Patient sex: M
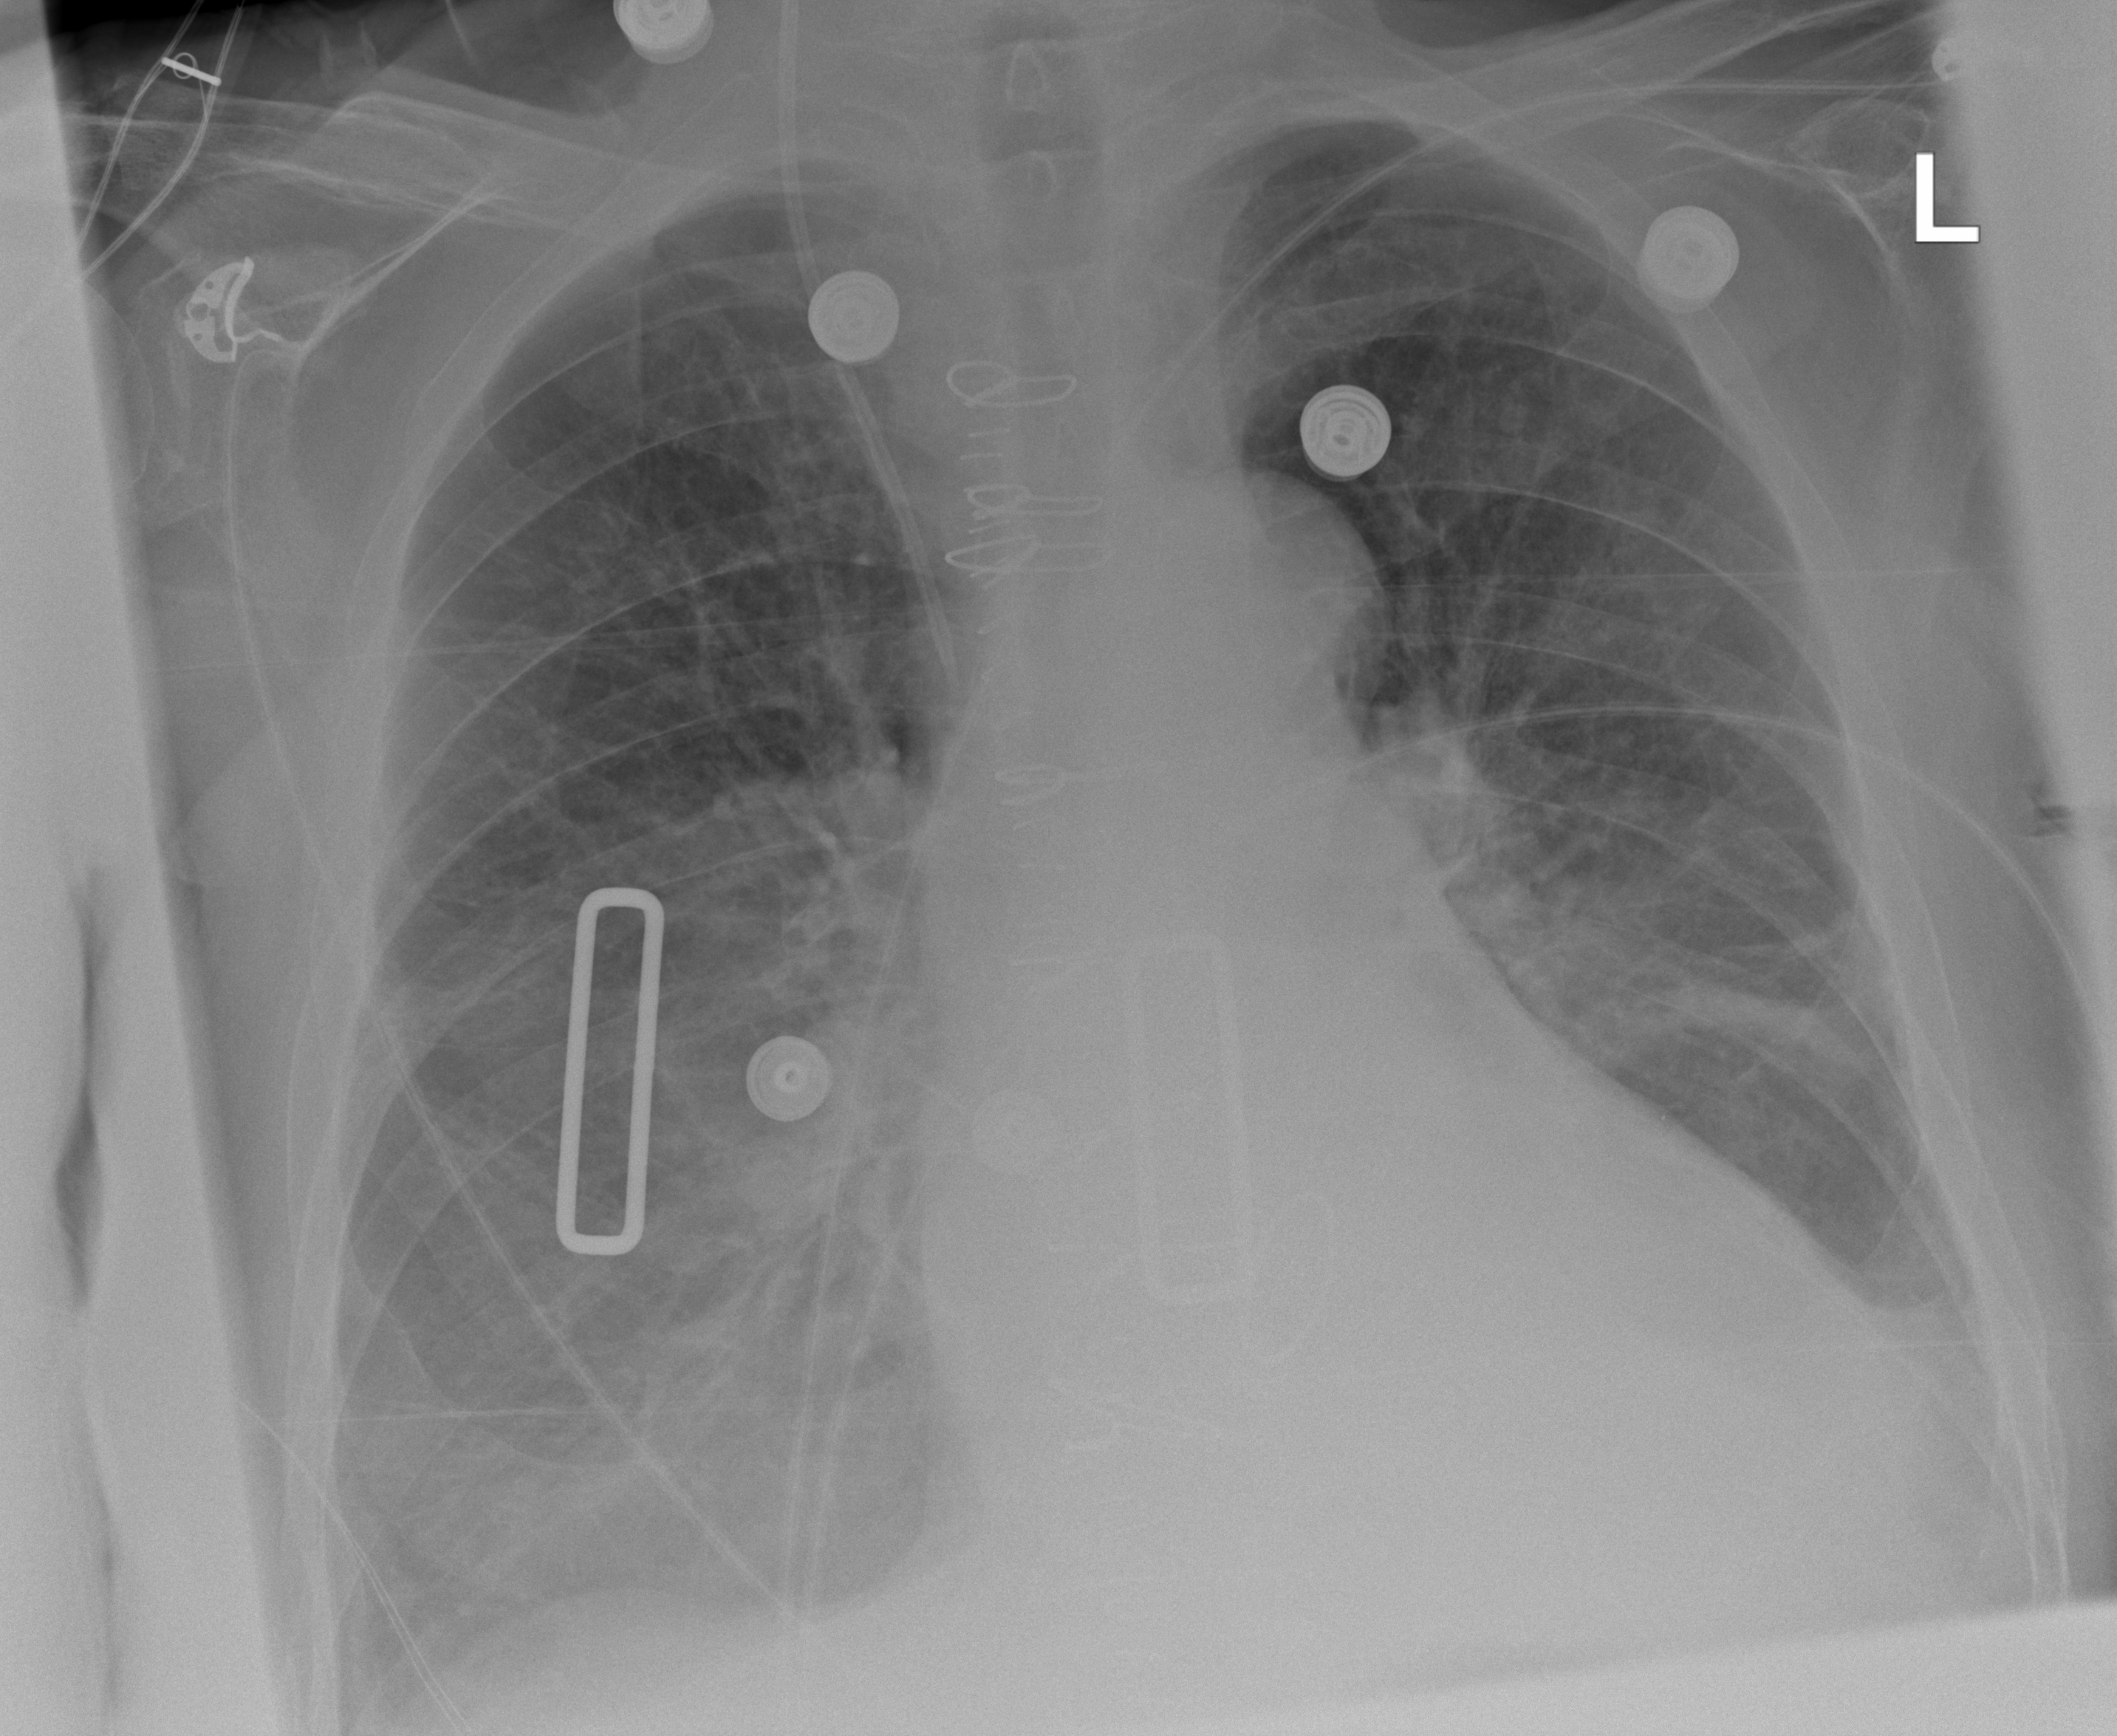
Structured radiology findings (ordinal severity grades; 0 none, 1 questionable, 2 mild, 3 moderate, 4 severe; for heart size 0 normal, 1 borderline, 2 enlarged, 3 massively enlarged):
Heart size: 2
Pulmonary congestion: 2
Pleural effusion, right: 2
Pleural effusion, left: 2
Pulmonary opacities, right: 2
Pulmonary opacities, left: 2
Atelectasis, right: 2
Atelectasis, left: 2